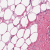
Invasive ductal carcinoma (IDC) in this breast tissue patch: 0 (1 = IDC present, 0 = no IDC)